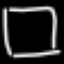
Label: square